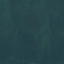
Land use / land cover: Forest